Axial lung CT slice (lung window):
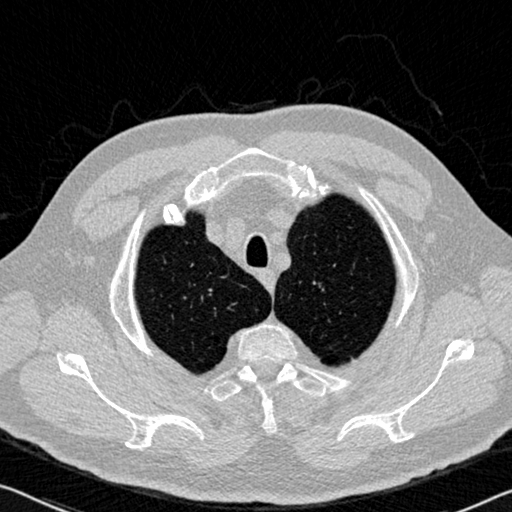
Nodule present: no